Question: I have a data grid view in c# for a basic crossword game. To the left of the first column, titled "#" is a space, I can't seem to remove it, it is defiantly not a column that is recognized by Visual Studio... I just want to get rid of it.

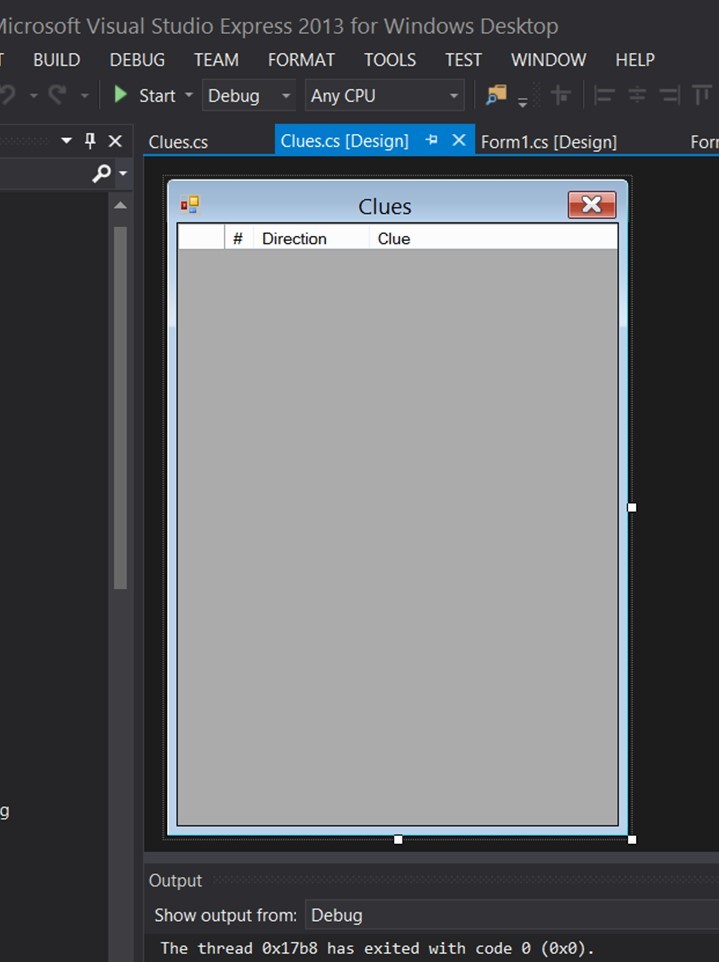
Answer: that's a default column number space. remove your '#' column and take advantage of default functionality